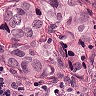
Metastatic tissue present: yes